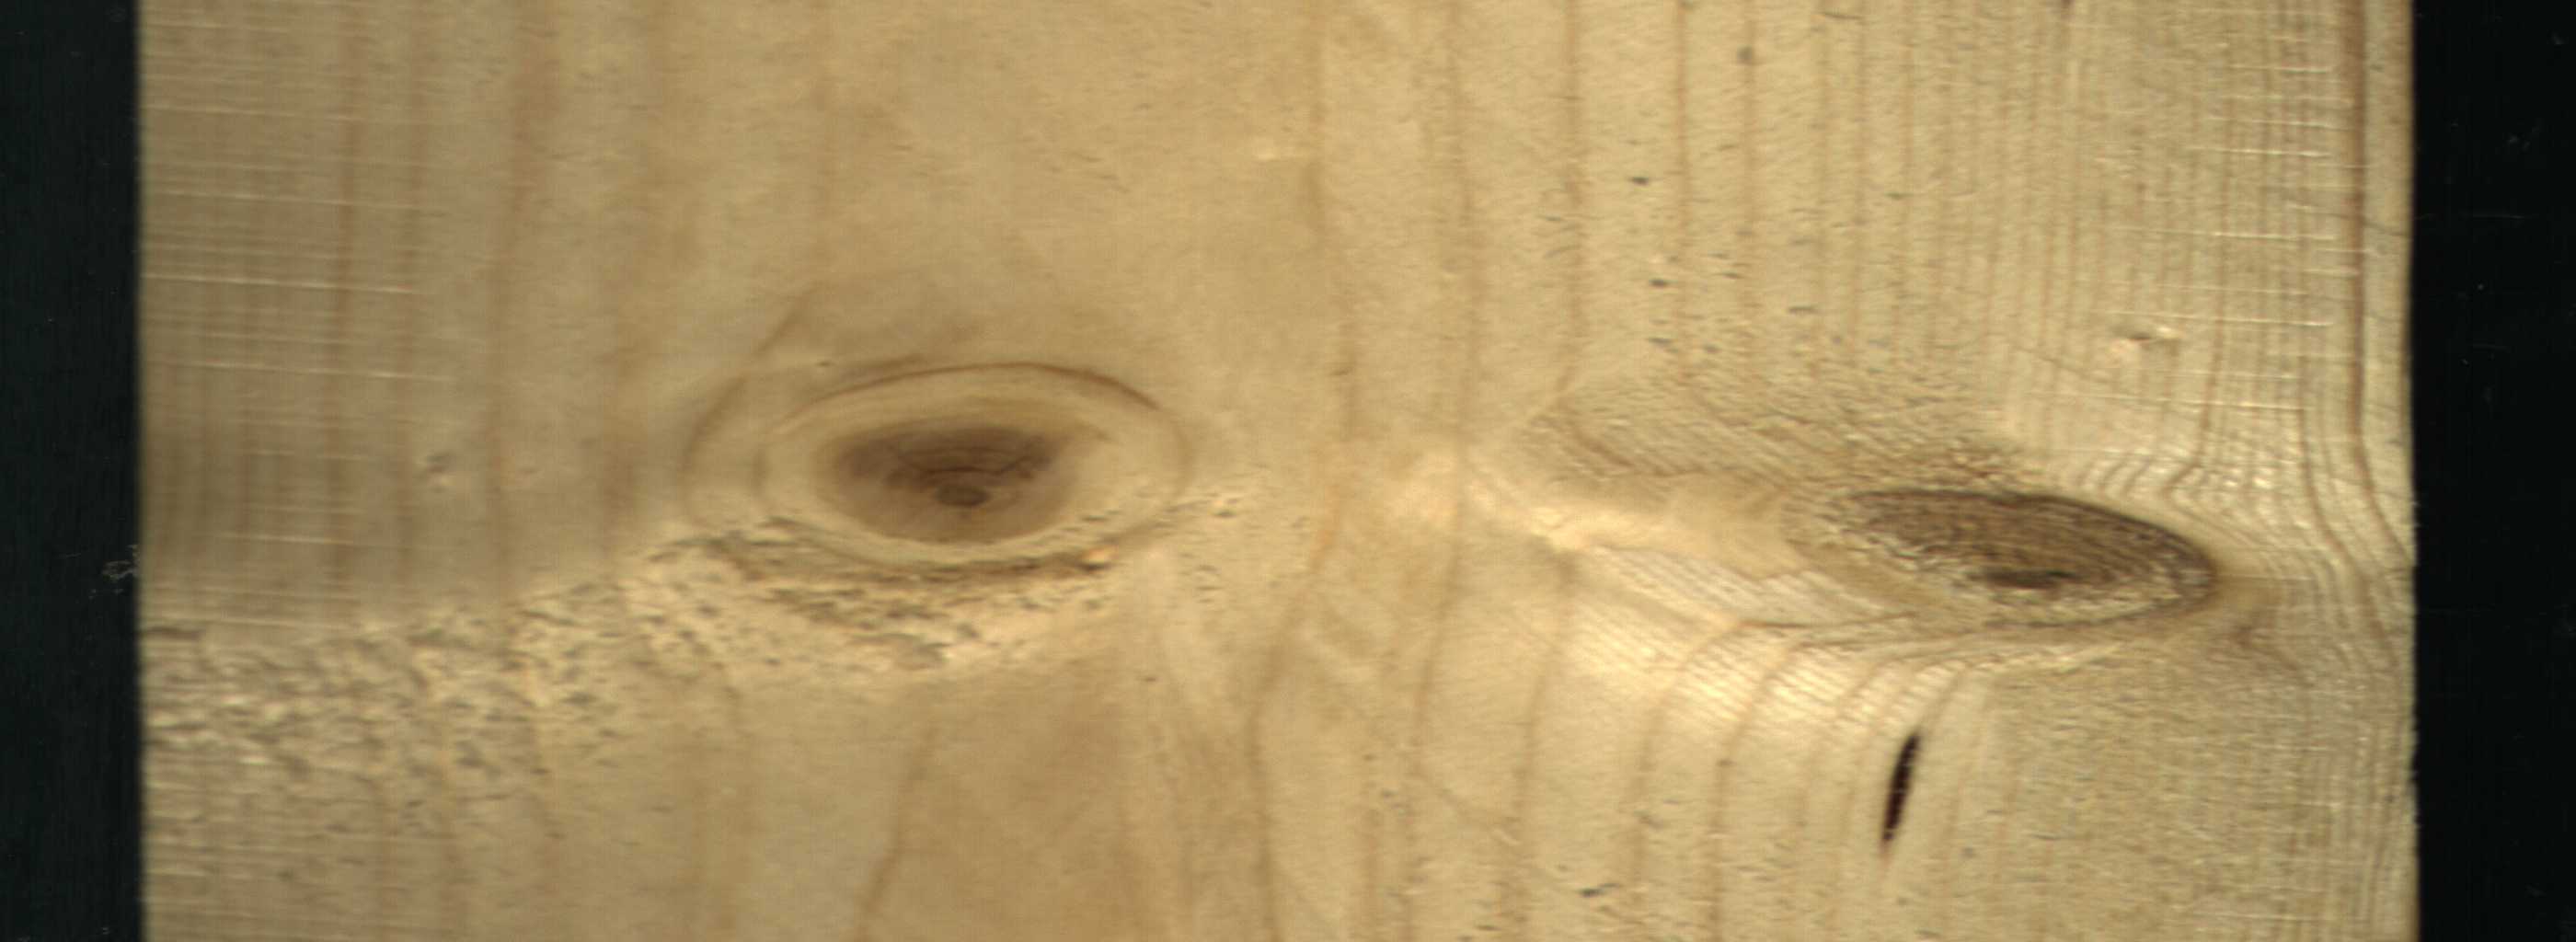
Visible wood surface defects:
resin
Dead_Knot
Dead_Knot
Dead_Knot
Live_Knot